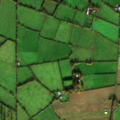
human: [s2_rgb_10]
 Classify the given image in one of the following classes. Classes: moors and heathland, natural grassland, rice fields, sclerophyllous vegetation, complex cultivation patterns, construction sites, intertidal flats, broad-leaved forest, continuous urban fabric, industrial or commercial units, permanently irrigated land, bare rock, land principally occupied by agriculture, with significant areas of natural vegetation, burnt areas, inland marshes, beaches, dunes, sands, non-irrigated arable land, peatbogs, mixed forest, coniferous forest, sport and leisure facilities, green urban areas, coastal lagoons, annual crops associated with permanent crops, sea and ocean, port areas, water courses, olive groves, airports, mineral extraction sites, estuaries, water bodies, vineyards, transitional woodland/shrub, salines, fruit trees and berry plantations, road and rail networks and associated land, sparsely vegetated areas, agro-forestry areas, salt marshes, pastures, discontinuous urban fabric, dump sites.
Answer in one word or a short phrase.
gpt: non-irrigated arable land, pastures